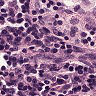
Metastatic tissue present: no